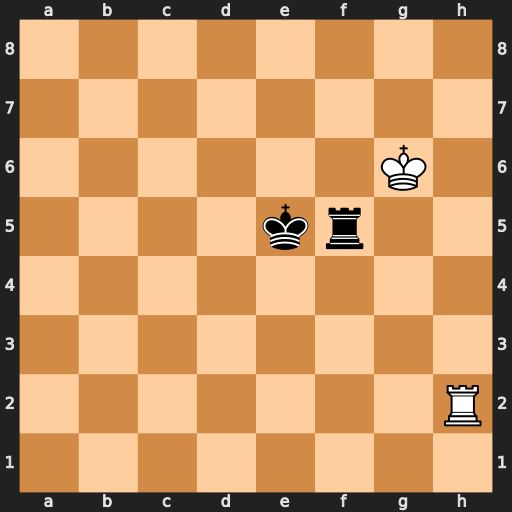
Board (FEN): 8/8/6K1/4kr2/8/8/7R/8
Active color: w
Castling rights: -
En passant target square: -
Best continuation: Re2+ Kf4 Rf2+ Ke4 Rxf5